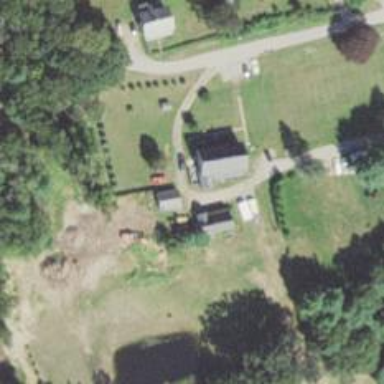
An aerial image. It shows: Residential driveway.